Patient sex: M
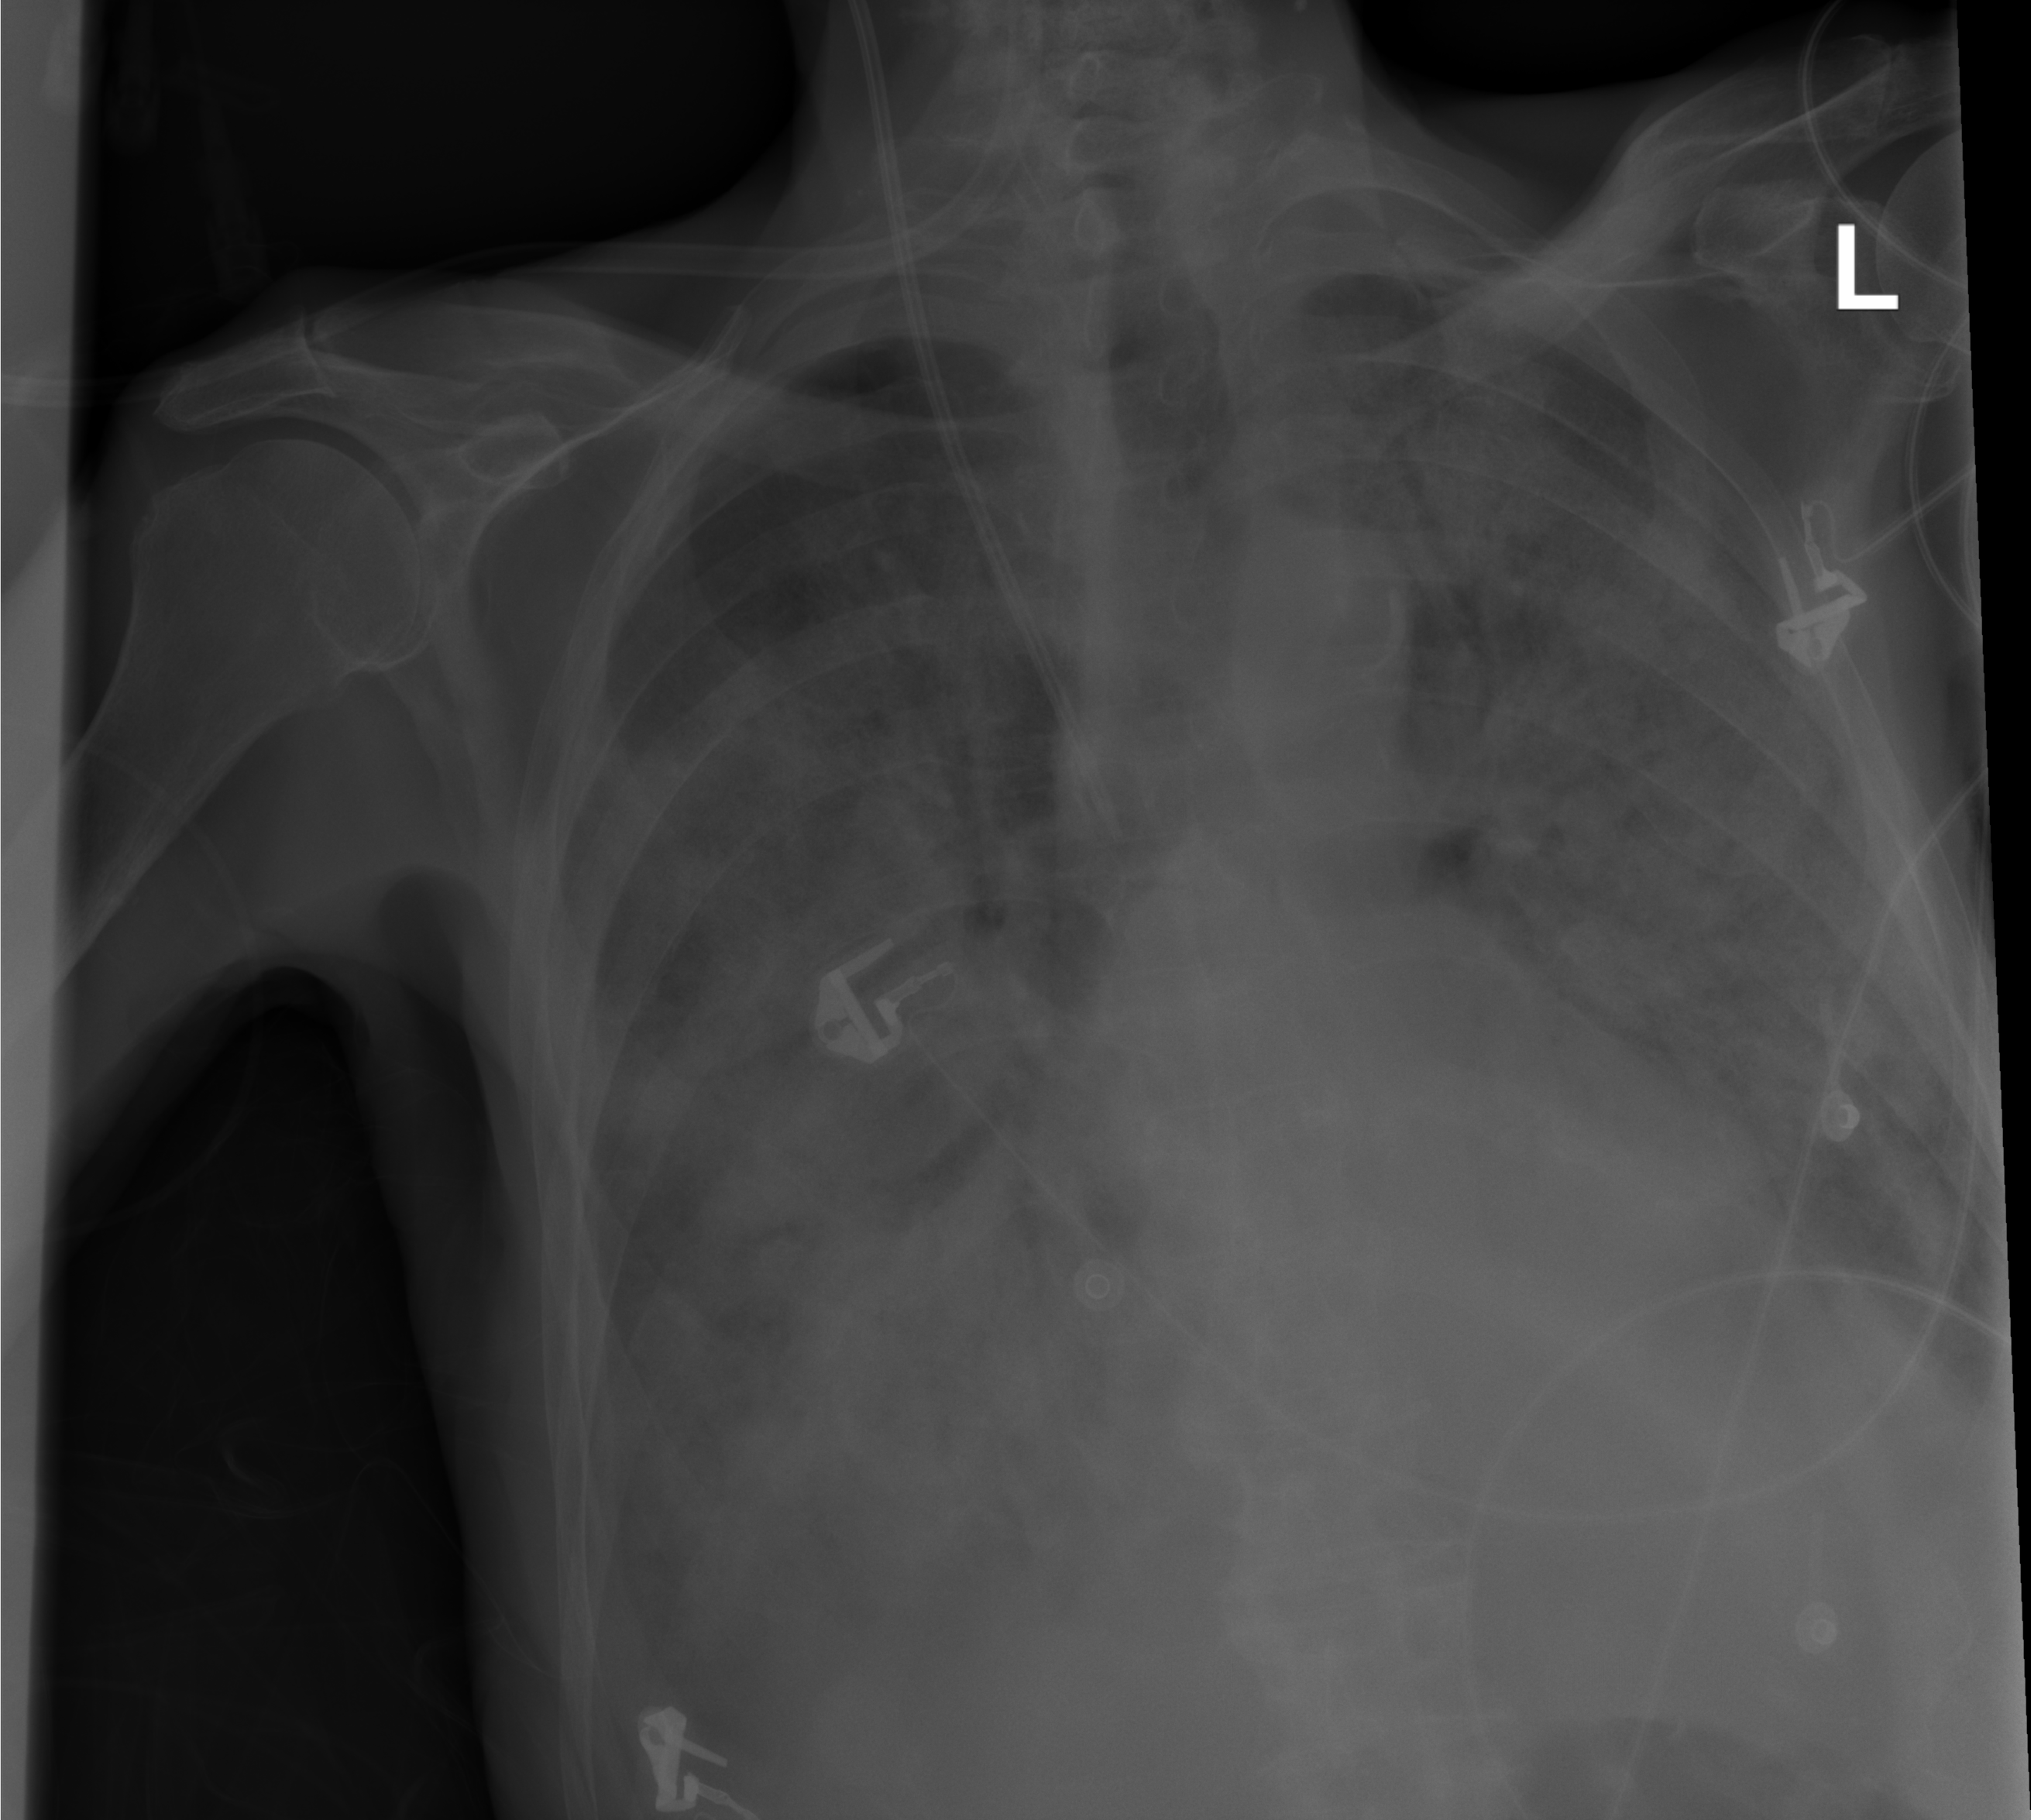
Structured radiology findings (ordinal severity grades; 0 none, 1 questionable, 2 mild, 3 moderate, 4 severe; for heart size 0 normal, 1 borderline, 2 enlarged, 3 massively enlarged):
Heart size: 0
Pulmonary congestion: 0
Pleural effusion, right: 2
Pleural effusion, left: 2
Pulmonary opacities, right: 4
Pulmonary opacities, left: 4
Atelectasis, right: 2
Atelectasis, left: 2